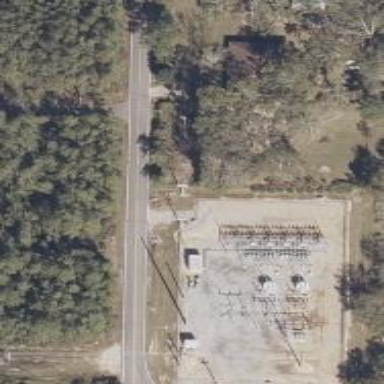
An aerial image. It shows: Distribution level power substation surrounded by fence.